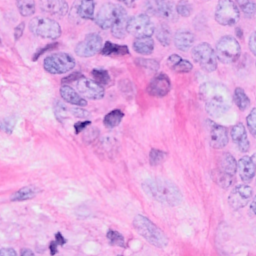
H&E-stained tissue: Breast